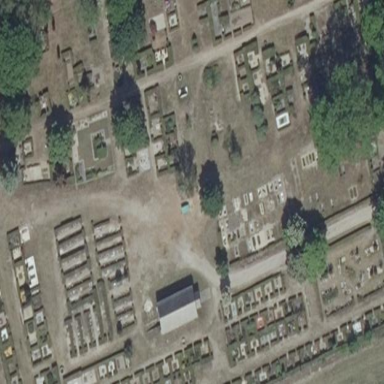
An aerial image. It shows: Cemetery.